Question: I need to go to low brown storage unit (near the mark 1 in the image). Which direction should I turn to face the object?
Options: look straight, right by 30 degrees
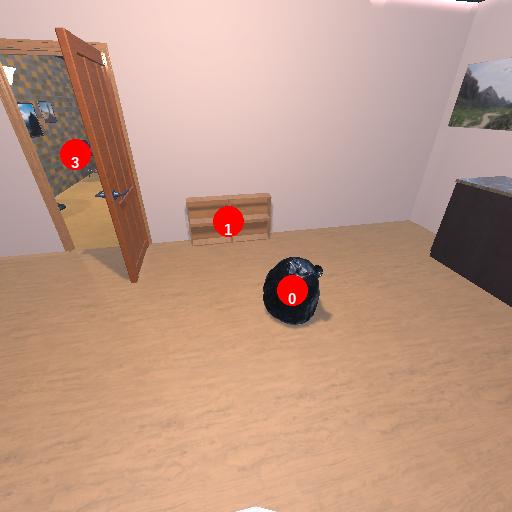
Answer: look straight